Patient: sex M, age 35
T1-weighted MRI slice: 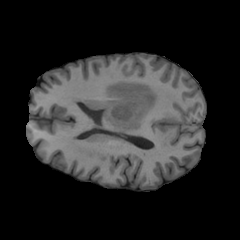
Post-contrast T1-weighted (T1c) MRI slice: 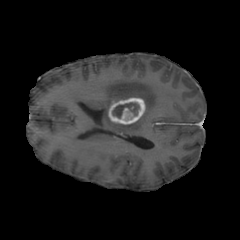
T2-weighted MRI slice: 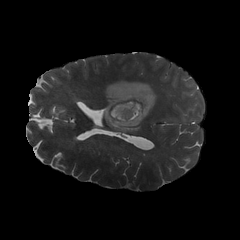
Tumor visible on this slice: yes
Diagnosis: Glioblastoma, IDH-wildtype
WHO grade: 4